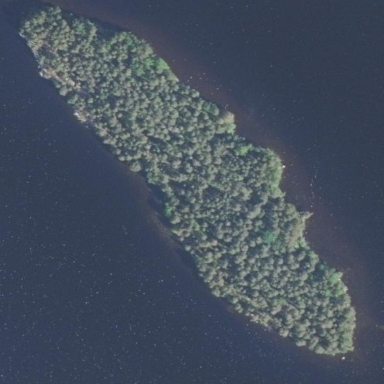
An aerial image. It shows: Island covered with woodland.